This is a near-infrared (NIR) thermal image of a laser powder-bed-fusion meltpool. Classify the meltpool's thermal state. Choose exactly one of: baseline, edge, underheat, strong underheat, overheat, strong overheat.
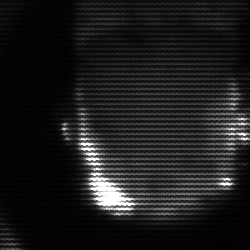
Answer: baseline